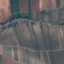
Land use / land cover class: PermanentCrop